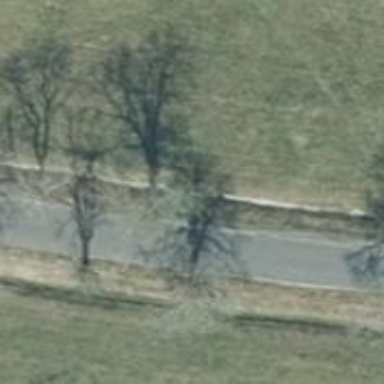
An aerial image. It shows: Avenue lined with deciduous broadleaved trees.